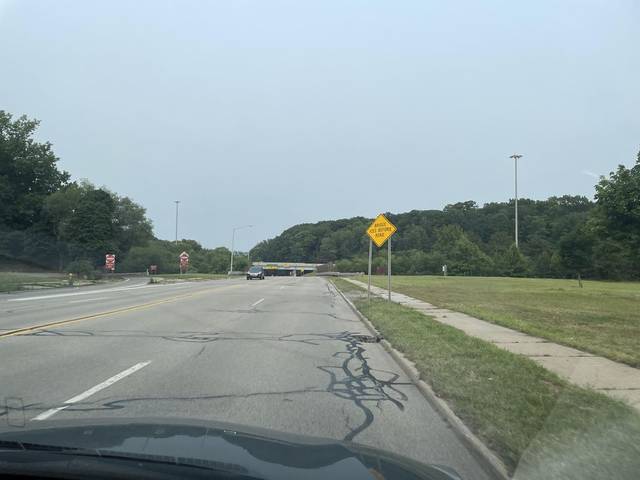
Region: United States
Coordinates: 42.966, -85.708